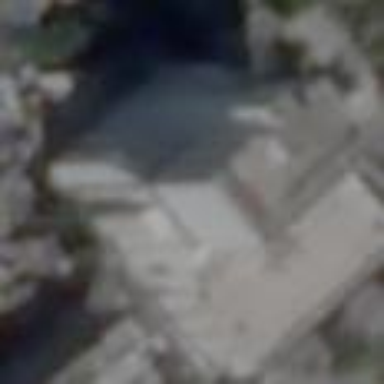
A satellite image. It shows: Commercial building.